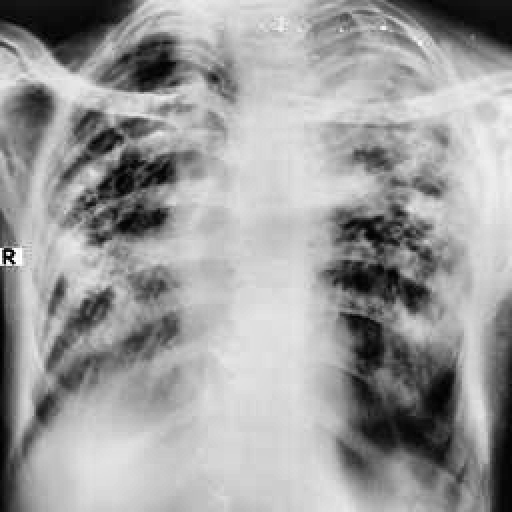
Finding: TUBERCULOSIS